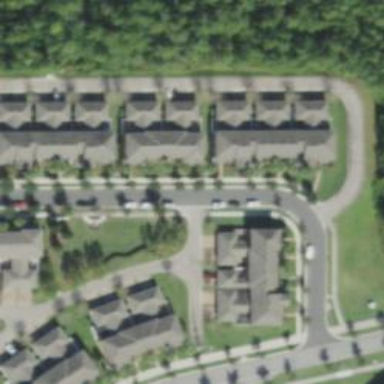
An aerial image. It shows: Alley classified as service road.